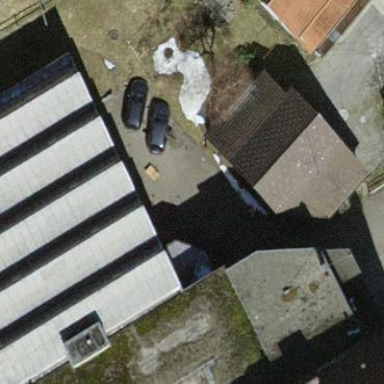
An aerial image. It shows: Garage building.